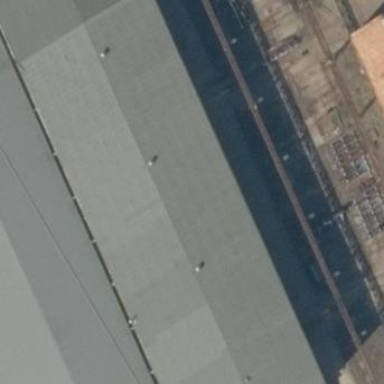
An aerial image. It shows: Industrial building.